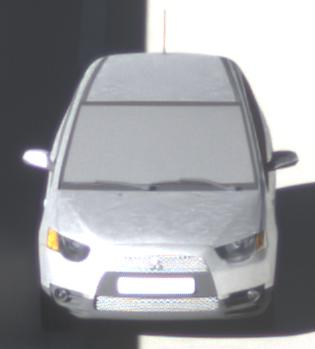
Make: Mitsubishi
Model: Colt 1.1
Detailed model: Colt (VI)
Model produced from: 2008/11
Model produced until: 2010/10
Doors: 3
Color: white
Road condition: dry road
Daytime: morning or afternoon
Contrast: high contrast